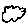
Label: cloud